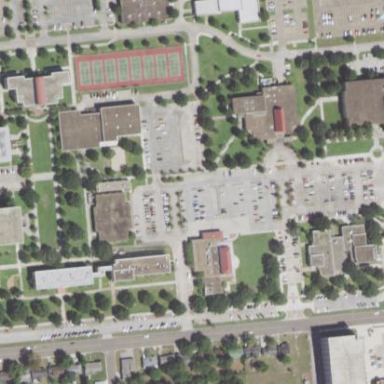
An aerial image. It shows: College.